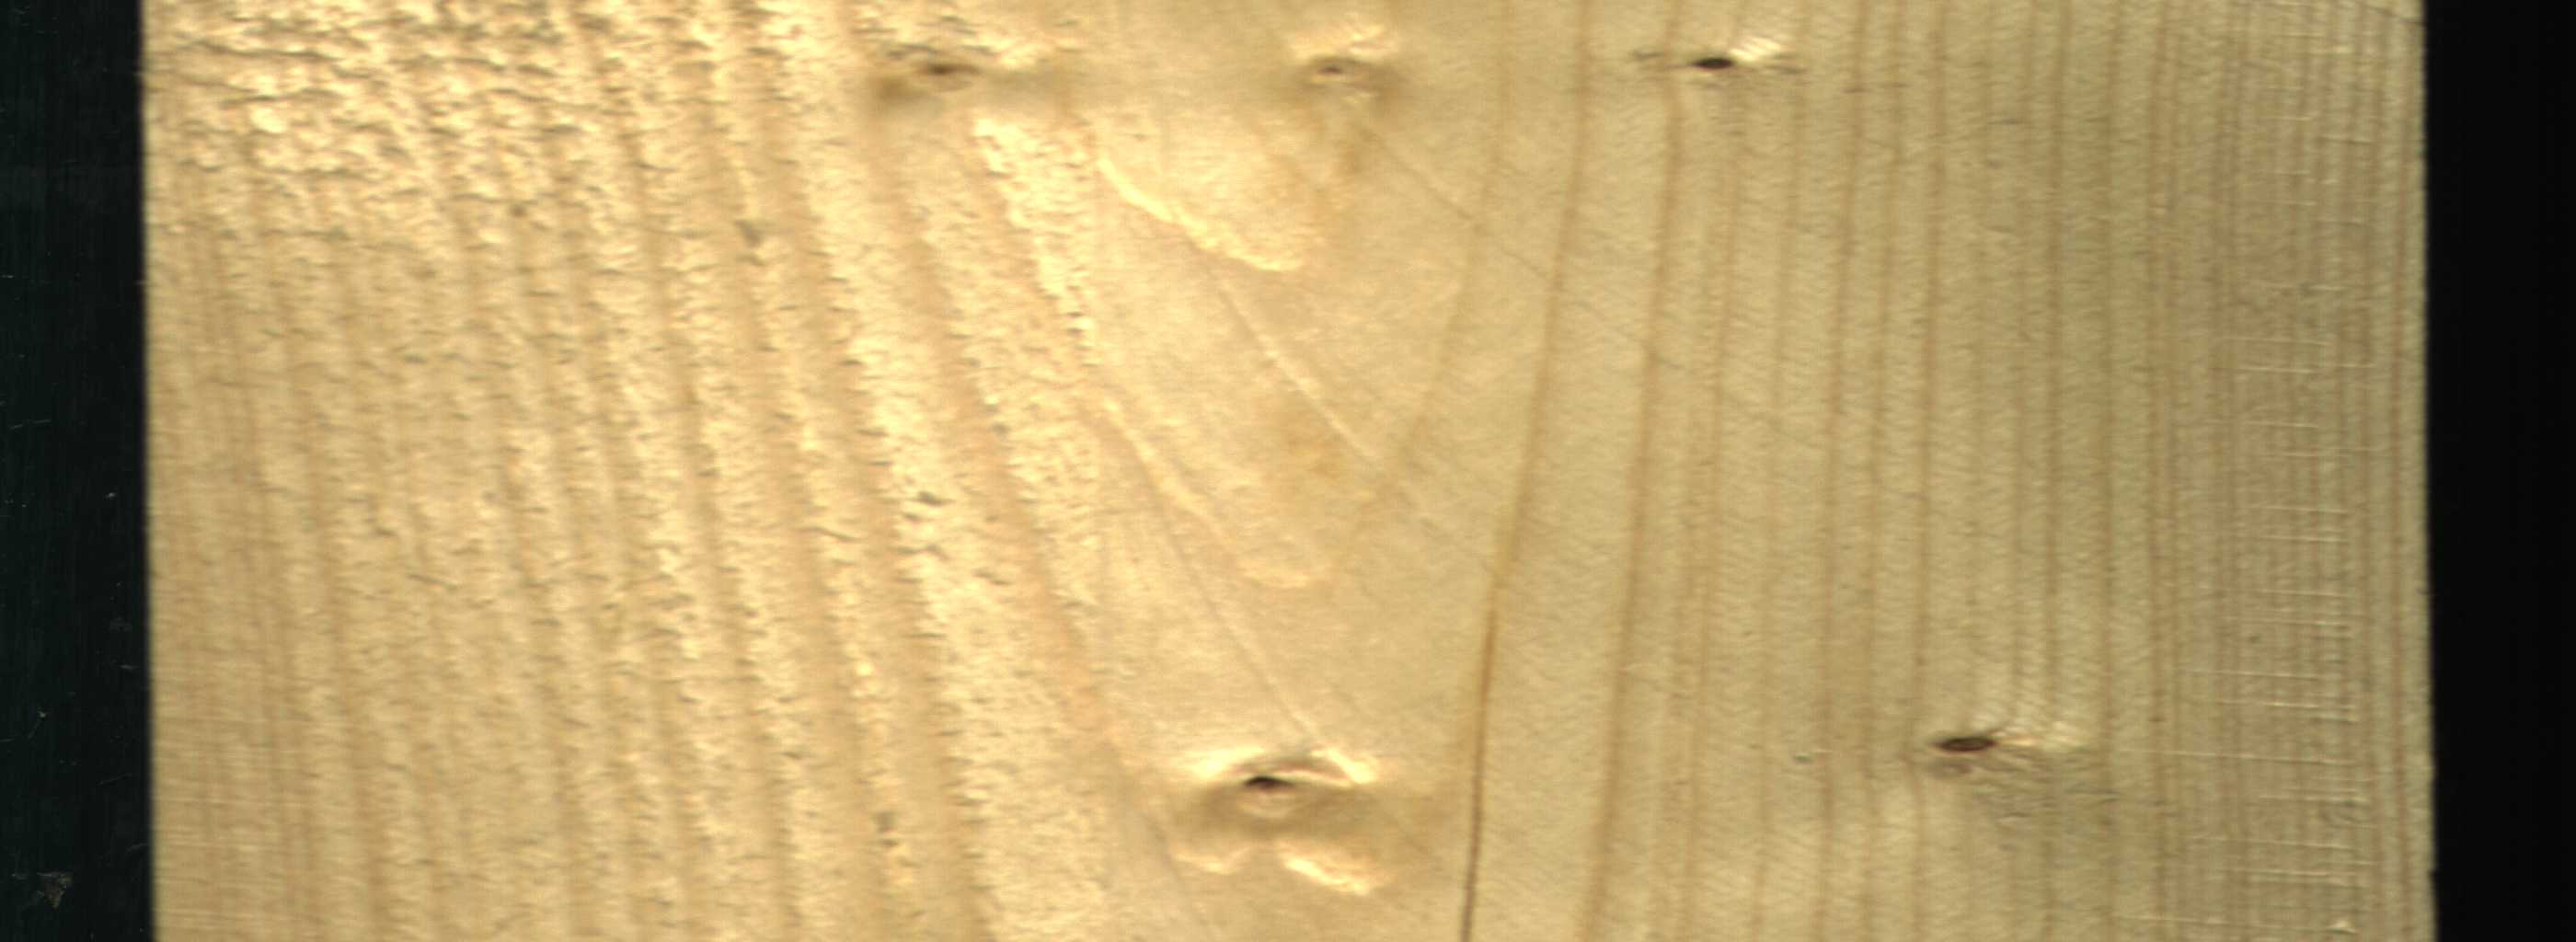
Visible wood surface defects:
Crack
Dead_Knot
Dead_Knot
Live_Knot
Live_Knot
Live_Knot